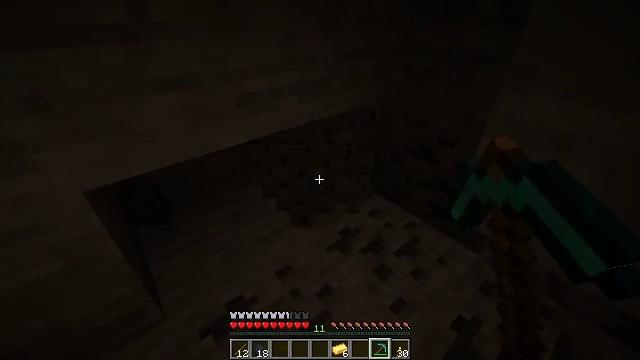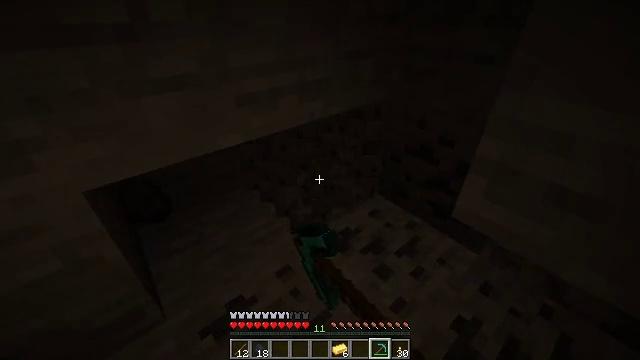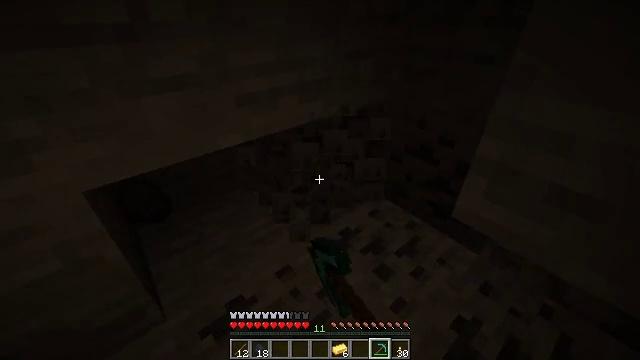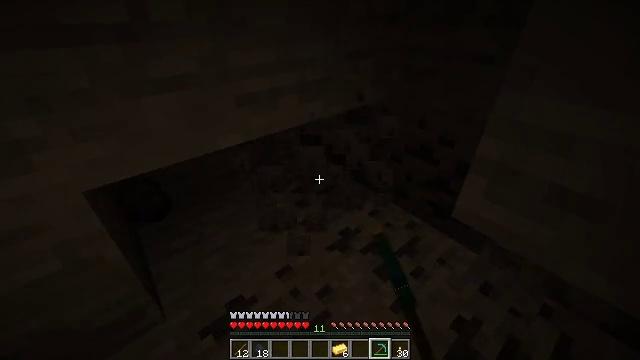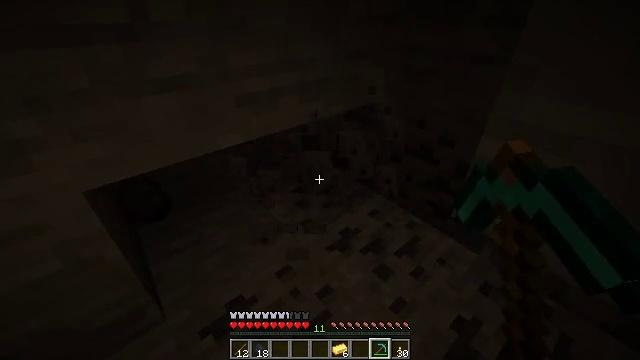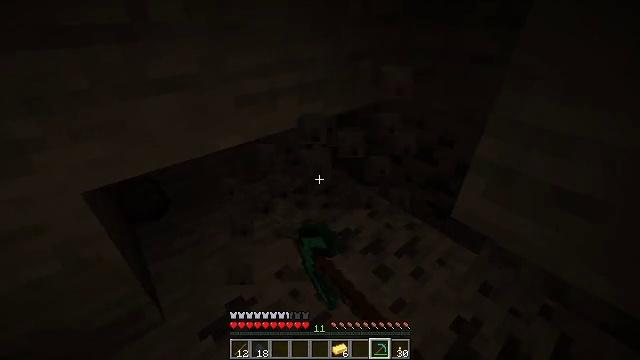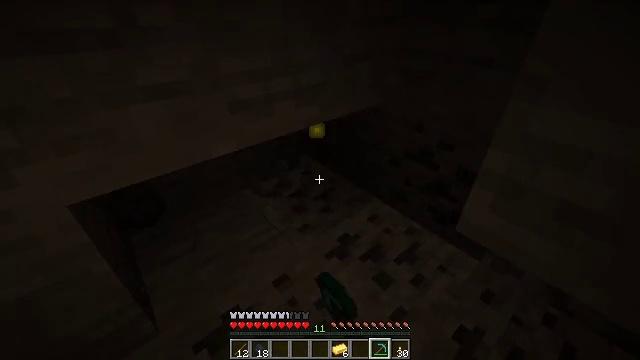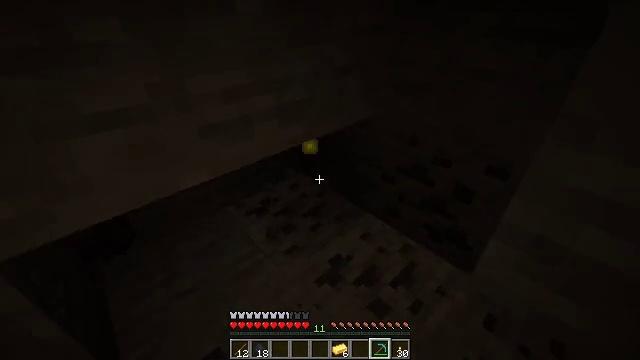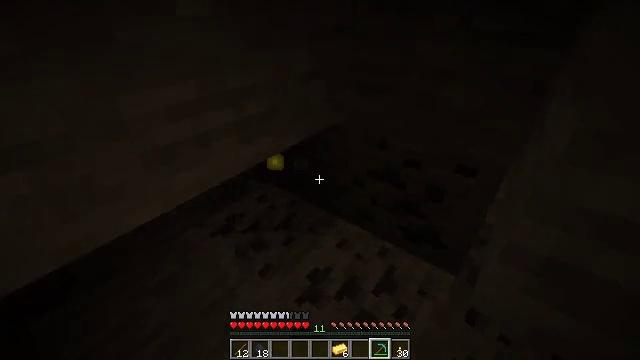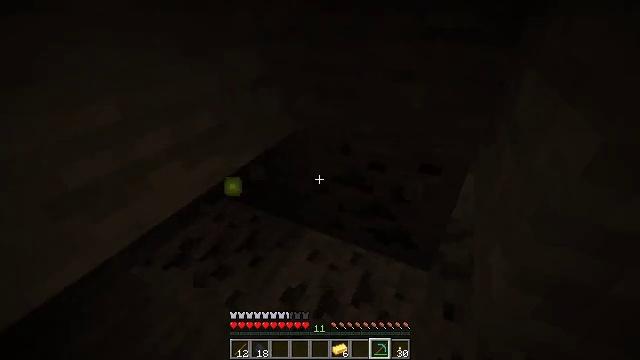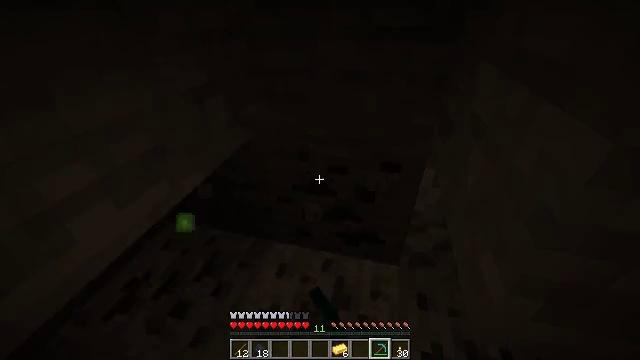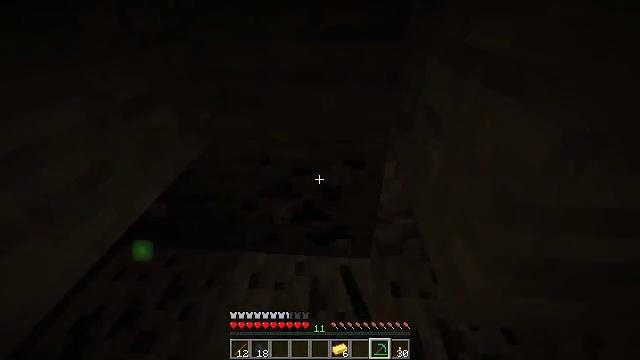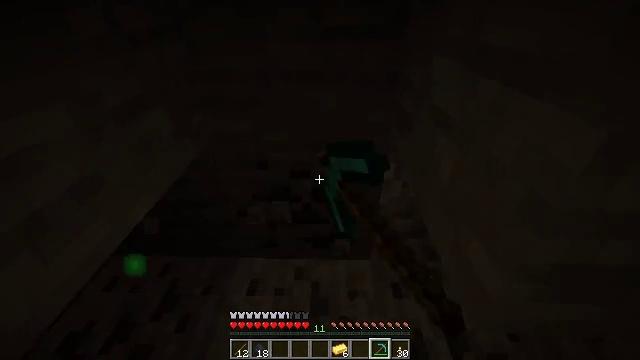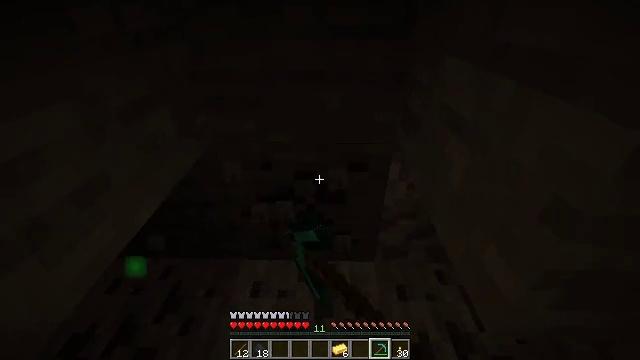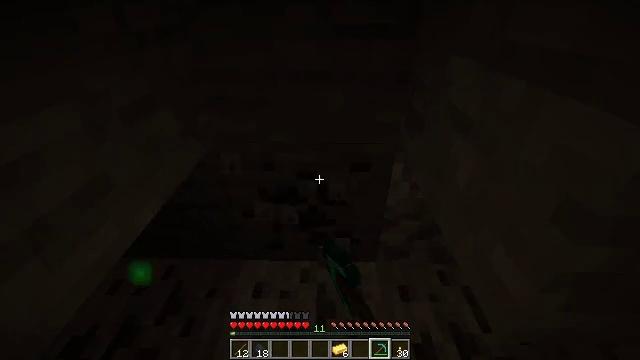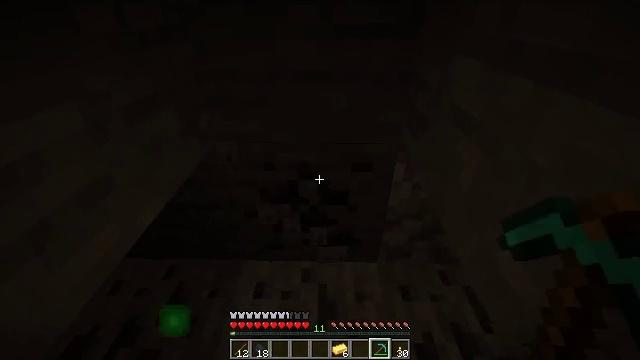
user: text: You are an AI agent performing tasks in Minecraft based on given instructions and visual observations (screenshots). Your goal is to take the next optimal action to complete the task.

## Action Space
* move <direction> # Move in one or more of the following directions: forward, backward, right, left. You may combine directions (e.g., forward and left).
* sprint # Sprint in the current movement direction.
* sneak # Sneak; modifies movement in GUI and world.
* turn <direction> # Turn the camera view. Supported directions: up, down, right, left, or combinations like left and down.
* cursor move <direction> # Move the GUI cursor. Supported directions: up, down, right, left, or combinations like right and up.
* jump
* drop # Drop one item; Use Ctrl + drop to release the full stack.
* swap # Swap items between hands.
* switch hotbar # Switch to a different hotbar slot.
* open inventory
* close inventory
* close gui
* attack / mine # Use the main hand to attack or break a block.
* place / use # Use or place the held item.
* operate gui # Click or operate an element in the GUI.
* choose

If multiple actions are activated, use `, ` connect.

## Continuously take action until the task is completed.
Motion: motion action
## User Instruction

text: Gather coal ore with a pickaxe.
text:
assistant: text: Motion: attack / mine
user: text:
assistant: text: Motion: attack / mine
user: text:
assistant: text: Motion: attack / mine
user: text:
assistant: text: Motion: attack / mine
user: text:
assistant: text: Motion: attack / mine
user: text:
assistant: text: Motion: move forward, attack / mine
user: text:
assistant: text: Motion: move forward, turn right, attack / mine
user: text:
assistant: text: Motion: move forward and move left, turn right, attack / mine
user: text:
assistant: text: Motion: move forward, turn right, attack / mine
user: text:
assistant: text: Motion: turn right, attack / mine
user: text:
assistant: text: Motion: turn right, attack / mine
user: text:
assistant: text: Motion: turn right, attack / mine
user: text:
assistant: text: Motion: attack / mine
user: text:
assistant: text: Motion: attack / mine
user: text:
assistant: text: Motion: attack / mine
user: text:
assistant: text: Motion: attack / mine
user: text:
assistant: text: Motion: attack / mine
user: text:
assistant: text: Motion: attack / mine
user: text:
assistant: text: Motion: attack / mine
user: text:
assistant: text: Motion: attack / mine
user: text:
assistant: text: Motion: attack / mine
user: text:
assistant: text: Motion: attack / mine
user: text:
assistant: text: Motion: attack / mine
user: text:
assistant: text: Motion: turn left and down, attack / mine
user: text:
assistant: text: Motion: turn left and down, attack / mine
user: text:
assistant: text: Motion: turn left and down, attack / mine
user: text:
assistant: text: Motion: turn left and down, attack / mine
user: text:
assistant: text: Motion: turn down, attack / mine
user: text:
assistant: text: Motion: turn down, attack / mine
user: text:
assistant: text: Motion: attack / mine